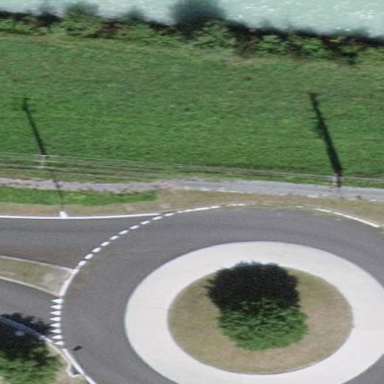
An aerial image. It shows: Primary highway intersecting roundabout.